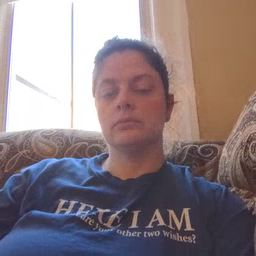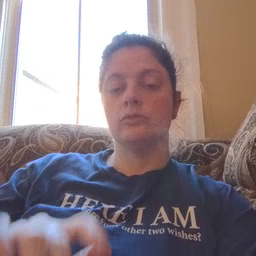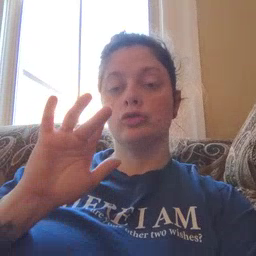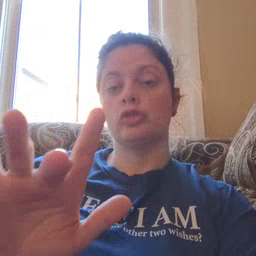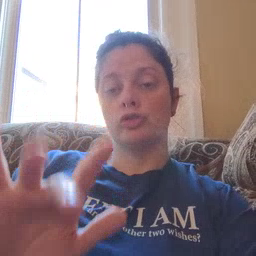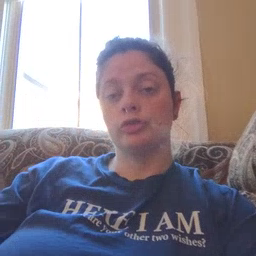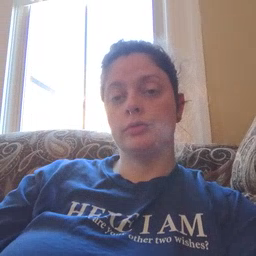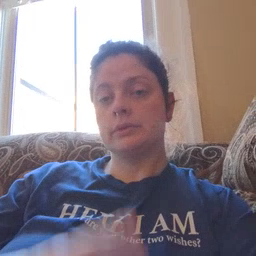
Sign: touch